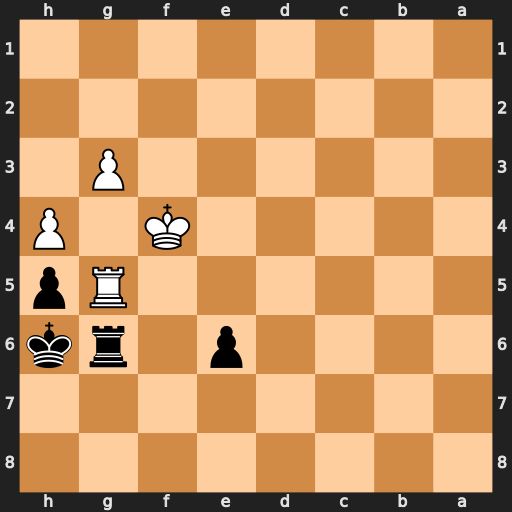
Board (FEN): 8/8/4p1rk/6Rp/5K1P/6P1/8/8
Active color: b
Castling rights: -
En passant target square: -
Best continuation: Rxg5 hxg5+ Kg6